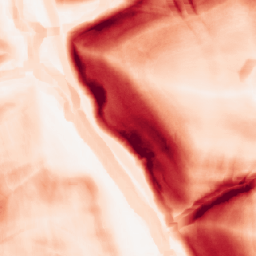
Category: morphological
Decomposition family: morphological_gradient
Decomposition parameters: size: 10
shape: square
Upsampling method: area
Upsampling parameters: scale: 4
Upsampling scale: 4